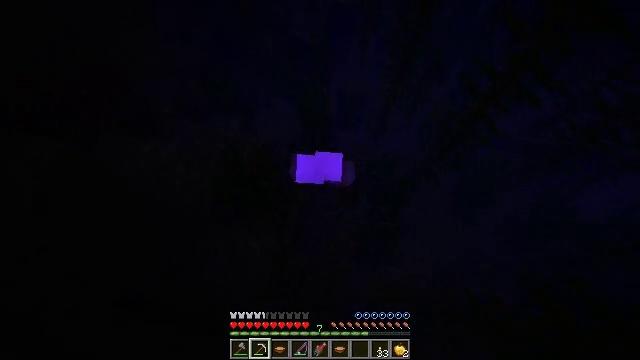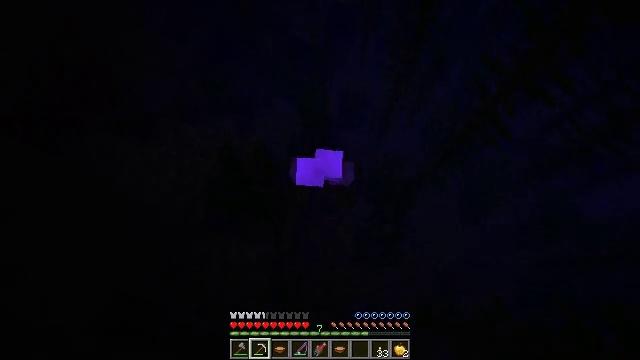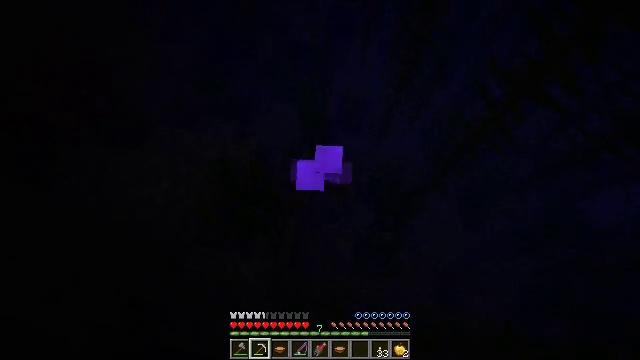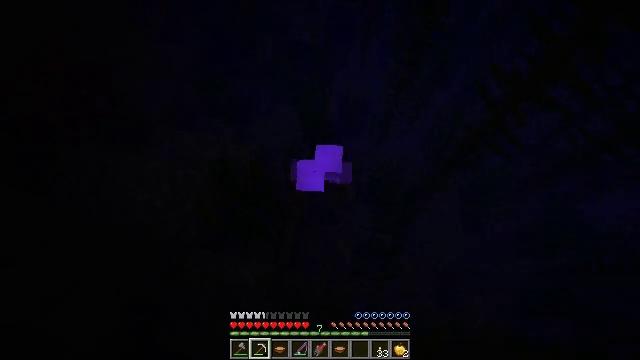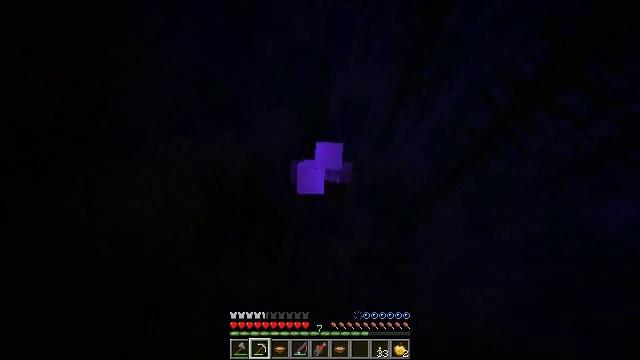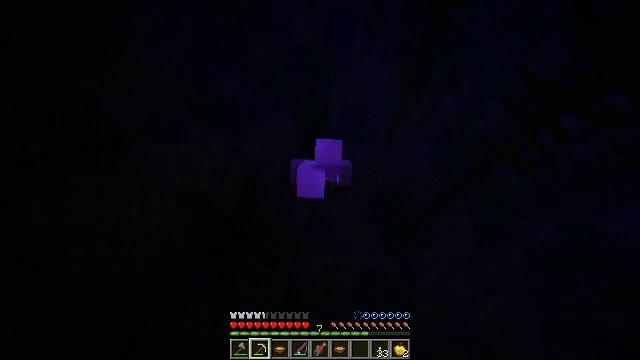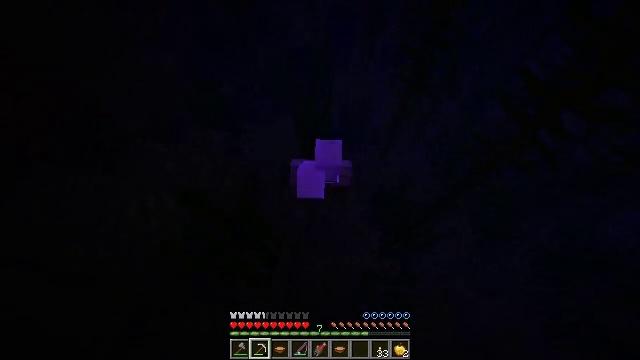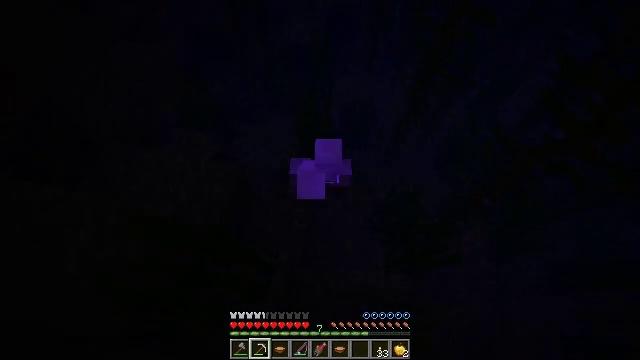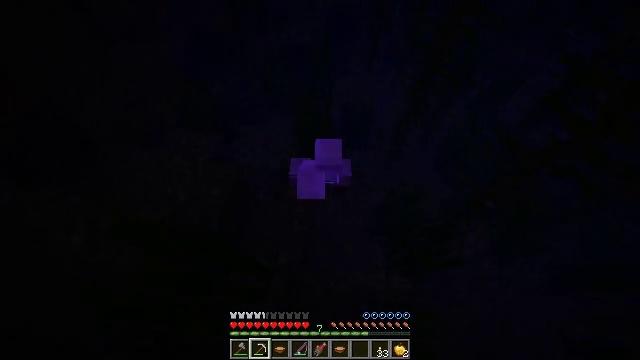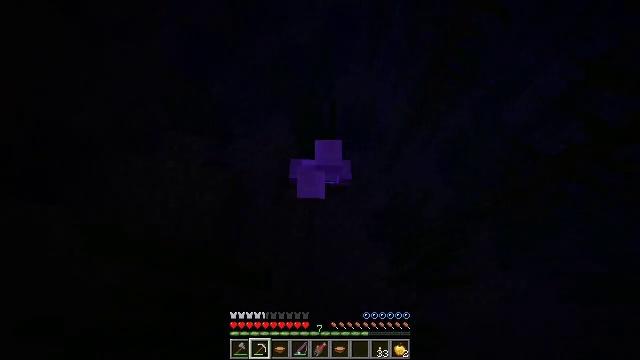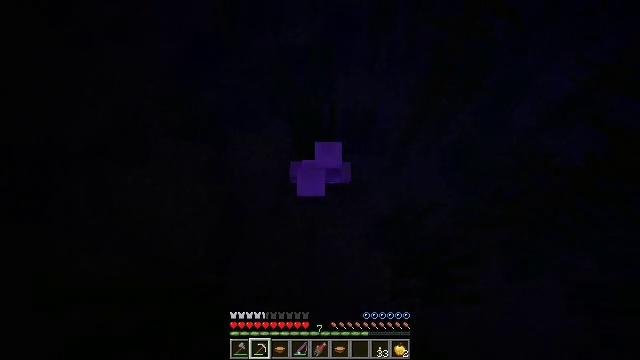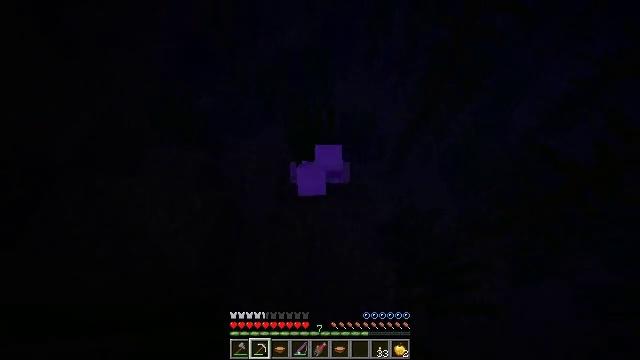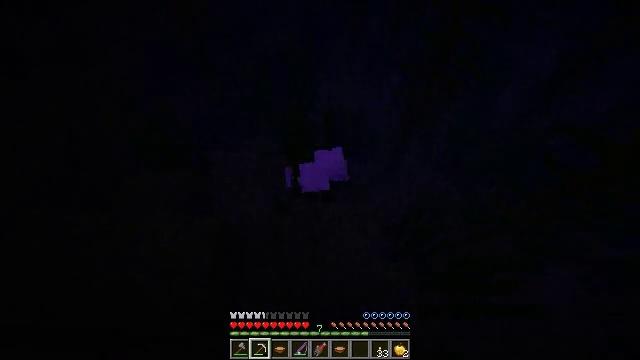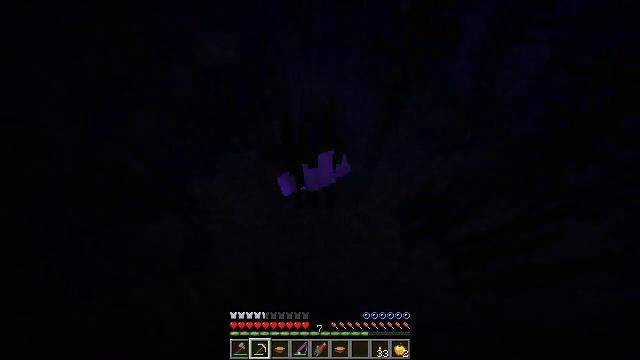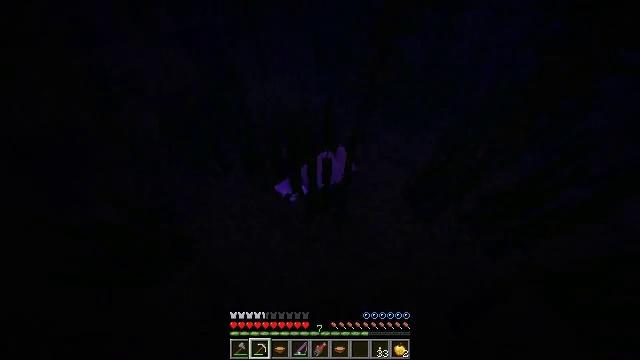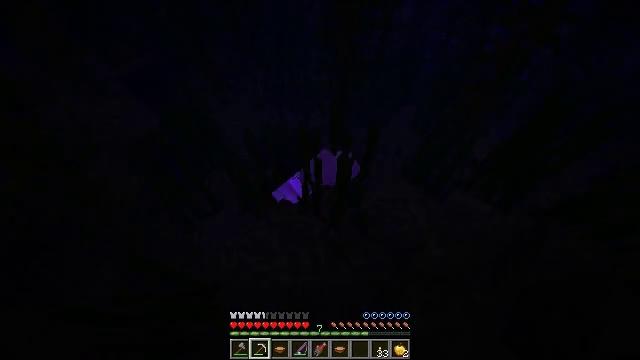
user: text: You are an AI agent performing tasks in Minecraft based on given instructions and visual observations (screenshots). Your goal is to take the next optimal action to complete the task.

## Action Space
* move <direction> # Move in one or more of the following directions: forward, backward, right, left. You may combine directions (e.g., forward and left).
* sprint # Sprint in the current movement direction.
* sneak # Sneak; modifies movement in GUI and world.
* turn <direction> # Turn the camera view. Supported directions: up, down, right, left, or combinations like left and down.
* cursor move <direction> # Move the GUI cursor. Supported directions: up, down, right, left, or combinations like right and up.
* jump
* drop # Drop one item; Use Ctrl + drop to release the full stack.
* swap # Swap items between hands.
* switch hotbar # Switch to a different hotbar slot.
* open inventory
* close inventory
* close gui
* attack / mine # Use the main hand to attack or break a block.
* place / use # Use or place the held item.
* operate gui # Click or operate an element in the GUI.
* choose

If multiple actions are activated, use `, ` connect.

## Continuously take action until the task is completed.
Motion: motion action
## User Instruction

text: Remove a name tag from the inventory.
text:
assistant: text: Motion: move forward, sprint
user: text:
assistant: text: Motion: move forward, sprint
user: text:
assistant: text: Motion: move forward, sprint
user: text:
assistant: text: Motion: move forward, sprint
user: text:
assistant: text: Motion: move forward, sprint
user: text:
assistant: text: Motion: move forward, sprint
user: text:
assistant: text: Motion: move forward, sprint
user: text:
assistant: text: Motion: move forward, sprint
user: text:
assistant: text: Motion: move forward, sprint
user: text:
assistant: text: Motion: move forward, sprint
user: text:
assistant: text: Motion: move forward, sprint, turn right and up
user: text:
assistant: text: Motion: move forward, sprint, turn right
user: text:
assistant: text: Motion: move forward, sprint, turn right
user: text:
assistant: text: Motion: move forward, sprint, turn right
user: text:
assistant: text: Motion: move forward, sprint, turn right and up
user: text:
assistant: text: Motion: move forward, sprint, turn right and up
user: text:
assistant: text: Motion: move forward, sprint, turn right and up
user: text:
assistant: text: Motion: move forward, sprint, turn right and up
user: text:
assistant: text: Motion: move forward and move right, sprint, turn right and up
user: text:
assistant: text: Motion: move forward and move right, sprint, turn right and up
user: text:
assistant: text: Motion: move forward and move right, sprint, turn right and up
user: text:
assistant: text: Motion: move forward and move right, sprint
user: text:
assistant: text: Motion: move forward and move right, sprint
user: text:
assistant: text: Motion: move forward and move right, sprint
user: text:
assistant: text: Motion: move forward, sprint
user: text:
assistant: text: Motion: move forward, sprint, turn left
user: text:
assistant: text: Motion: move forward, sprint
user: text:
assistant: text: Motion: move forward, sprint, turn left
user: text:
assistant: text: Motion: move forward, sprint
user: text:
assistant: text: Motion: move forward, sprint